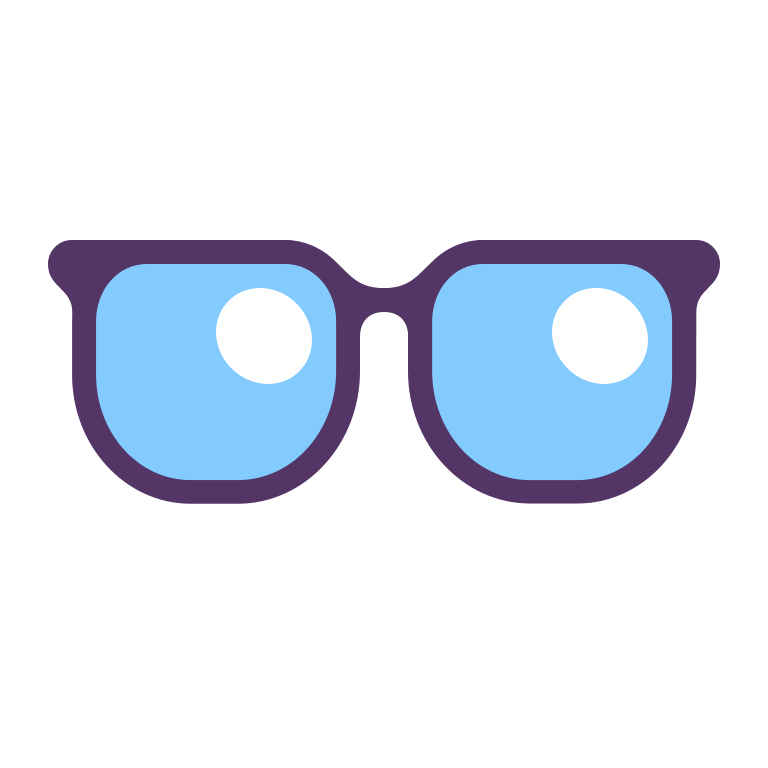
glasses flat